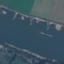
Land use / land cover: River